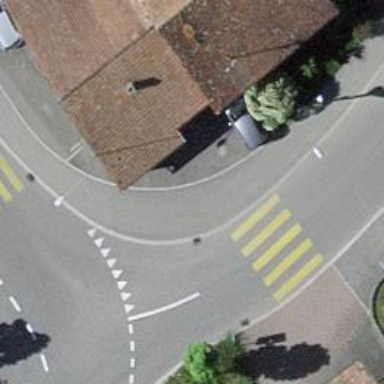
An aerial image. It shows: Sidewalk along the footway.